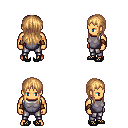
a pixel art fantasy rpg character, male body template, human, tanned skin, steel chest armor, metal pants, light blonde unkempt hairstyle, cloth bracers, ghillies, four views (front, back, left, right), 2x2 character sprite sheet, small pixel art, hard edges, no anti-aliasing